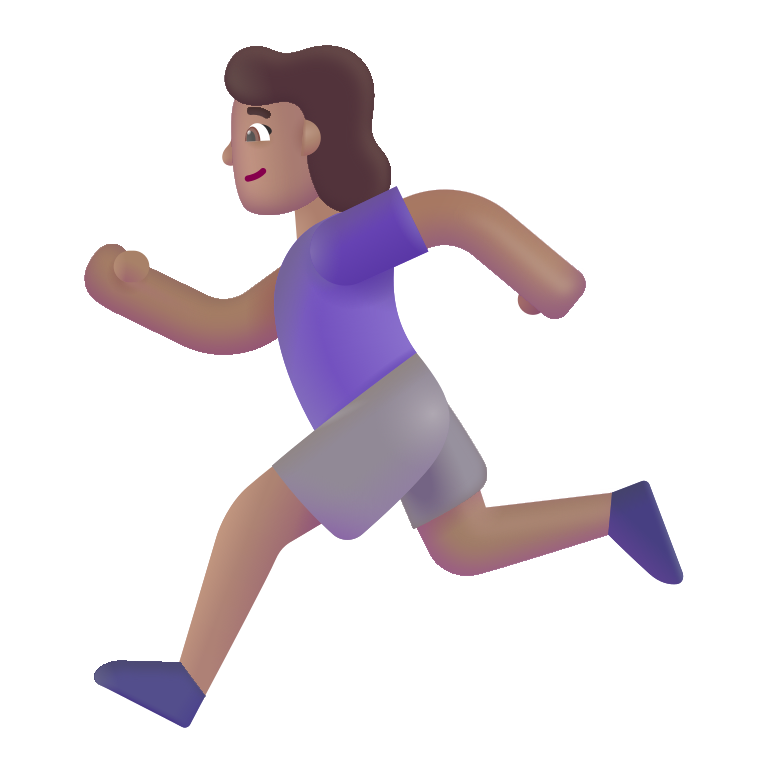
woman running color